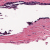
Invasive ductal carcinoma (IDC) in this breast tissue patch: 0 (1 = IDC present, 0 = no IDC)